Question: I have a WCF Service URL like <URL>. But if I open this URL in a browser window, I will get an authorization screen:

I get an exception if I try to add this URL in my C# code:
'''
ServiceConfigurationFactory.CreateManagement<T>(new Uri(url));
'''
Exception: <URL>
or
Exception: <URL>
How can I access the web service from my client application if I have user login and password?
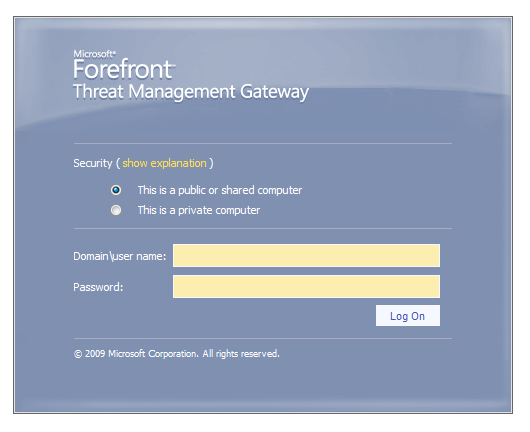
Answer: TMG is basically a company firewall that blocks your incoming request, so you first have to negotiate with TMG and then send your request to your WCF service.
Here is a sample binding I took from <URL> dealing with a similar problem:
'''
<system.serviceModel>
<bindings>
<basicHttpBinding>
<binding name="BasicHttpBinding_IService1">
<security mode="Transport">
<transport clientCredentialType="Certificate" />
</security>
</binding>
</basicHttpBinding>
</bindings>
<client>
<endpoint address="https://www.myservice.com/Service1.svc"
behaviorConfiguration="myEndpointBehaviour"
binding="basicHttpBinding"
bindingConfiguration="BasicHttpBinding_IService1"
contract="Client.IService1"
name="BasicHttpBinding_IService1" />
</client>
<behaviors>
<endpointBehaviors>
<behavior name="myEndpointBehaviour">
<clientCredentials>
<clientCertificate
storeName="My"
storeLocation="CurrentUser"
findValue="CN=WCF client cert 2" />
</clientCredentials>
</behavior>
</endpointBehaviors>
</behaviors>
</system.serviceModel>
'''
This binding would already do if your service does not have any message-level security enable.
BTW, make sure that you have correct certificate for accessing the service, the login and password might imply the message-level security.